Question: I am working on a open source project in 'VC++' and want to change the backcolor of a static control..
'''
hwndRenderMessage = CreateWindow(TEXT("STATIC"), Str("MainWindow.BeginMessage"),
WS_CHILDWINDOW|WS_VISIBLE|WS_CLIPSIBLINGS|SS_CENTER,
0, 0, 0, 0, hwndRenderFrame, NULL, hinstMain, NULL);
SendMessage(hwndRenderMessage, WM_SETFONT, (WPARAM)GetStockObject(DEFAULT_GUI_FONT), TRUE);
'''
and the parent control of this control is
'''
hwndRenderFrame = CreateWindow(OBS_RENDERFRAME_CLASS, NULL,
WS_CHILDWINDOW | WS_VISIBLE | WS_CLIPCHILDREN,
0, 0, 0, 0,
hwndMain, NULL, hinstMain, NULL);
if(!hwndRenderFrame)
CrashError(TEXT("Could not create render frame"));
'''
So how to change the Background color of Static Control..
I google it and getting tha same answer use
'''
case WM_CTLCOLORSTATIC:
{
HDC hdcStatic = (HDC) wParam;
SetTextColor(hdcStatic, RGB(0,0,0));
SetBkColor(hdcStatic, RGB(230,230,230));
return (INT_PTR)CreateSolidBrush(RGB(230,230,230));
}
'''
But there is no switch case in the file so what to do??
Acctually i worked on c# but this is the first time on vc++

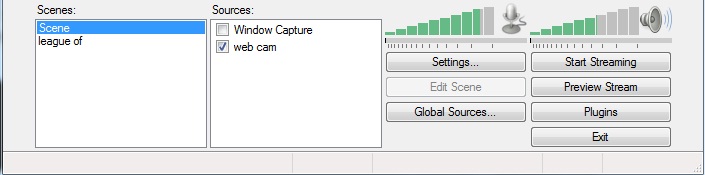
Answer: I downloaded the OBS source code from sourceforge.
The Window Proc is OBS::RenderFrameProc located in WindowStuff.cpp
At the bottom of the proc (but before the "return"), add:
'''
else if(message == WM_CTLCOLORSTATIC ) {
// HERE YOUR CODE
}
'''
EDIT: Changing Button Background
First, an advice: "don't do that". Buttons are very important and common components of the windows GUI, and their look and feel should be consistent in all applications. Users have ways to customize things for their Desktop, as a whole, and this include "accessibility" issues and behavior. Applications that want do it in their "own special way"s only bring problems.
Second, try this code for changing the "Setting..." button background to an ugly green: Add a case in the 'WM_NOTIFY' message processing in OBS::OBSProc, in the switch(wParam)
'''
case ID_SETTINGS:
if(nmh.code == NM_CUSTOMDRAW)
{
LPNMCUSTOMDRAW lpcd = (LPNMCUSTOMDRAW)lParam;
if (lpcd->dwDrawStage == CDDS_PREPAINT )
{
SetDCBrushColor(lpcd->hdc, RGB(0, 255, 0));
SelectObject(lpcd->hdc, GetStockObject(DC_BRUSH));
LONG lBorders = 0;
LONG lElipse = 5;
RoundRect(lpcd->hdc, lpcd->rc.left + lBorders, lpcd- rc.top + lBorders,
lpcd->rc.right - lBorders, lpcd->rc.bottom - lBorders, lElipse, lElipse);
return CDRF_NOTIFYPOSTPAINT;
}
}
break;
'''
An alternative, with more standard borders:
'''
SetDCBrushColor(lpcd->hdc, RGB(0, 255, 0));
SetDCPenColor(lpcd->hdc, RGB(0, 255, 0));
SelectObject(lpcd->hdc, GetStockObject(DC_BRUSH));
SelectObject(lpcd->hdc, GetStockObject(DC_PEN));
LONG lBorders = 3;
'''
To be complete, you may want to check the uItemState member of lpcd, for the CDIS_HOT flag, changing the color accordingly.